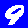
Digit: 9